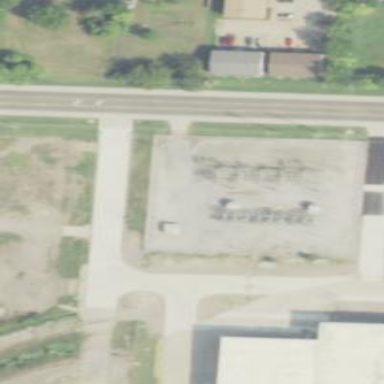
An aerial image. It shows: Power substation enclosed by fence.